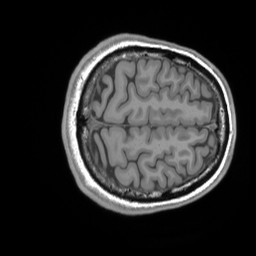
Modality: T1w
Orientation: axial
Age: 32
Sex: male